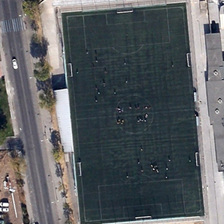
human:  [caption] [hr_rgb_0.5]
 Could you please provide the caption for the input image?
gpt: a football field with many people is near a road with green trees .

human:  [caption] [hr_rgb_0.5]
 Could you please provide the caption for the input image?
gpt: a football field with many people is near a road with green trees .

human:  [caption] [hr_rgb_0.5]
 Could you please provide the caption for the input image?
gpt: a football field with many people is near a road with green trees .

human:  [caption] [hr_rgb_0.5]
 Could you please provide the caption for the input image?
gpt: a football field with many people is near a road with green trees .

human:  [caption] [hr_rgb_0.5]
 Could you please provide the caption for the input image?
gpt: a football field with many people is near a road with green trees .